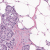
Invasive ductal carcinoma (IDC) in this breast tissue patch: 1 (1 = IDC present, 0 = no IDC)